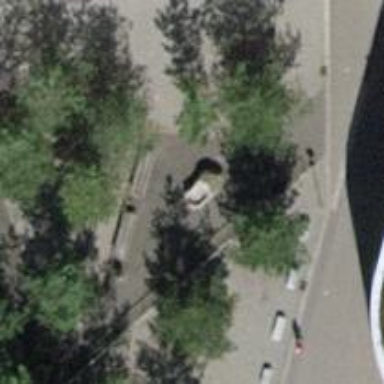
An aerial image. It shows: Brown bench.